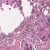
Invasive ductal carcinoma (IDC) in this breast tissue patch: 0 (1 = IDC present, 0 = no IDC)